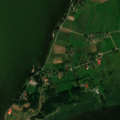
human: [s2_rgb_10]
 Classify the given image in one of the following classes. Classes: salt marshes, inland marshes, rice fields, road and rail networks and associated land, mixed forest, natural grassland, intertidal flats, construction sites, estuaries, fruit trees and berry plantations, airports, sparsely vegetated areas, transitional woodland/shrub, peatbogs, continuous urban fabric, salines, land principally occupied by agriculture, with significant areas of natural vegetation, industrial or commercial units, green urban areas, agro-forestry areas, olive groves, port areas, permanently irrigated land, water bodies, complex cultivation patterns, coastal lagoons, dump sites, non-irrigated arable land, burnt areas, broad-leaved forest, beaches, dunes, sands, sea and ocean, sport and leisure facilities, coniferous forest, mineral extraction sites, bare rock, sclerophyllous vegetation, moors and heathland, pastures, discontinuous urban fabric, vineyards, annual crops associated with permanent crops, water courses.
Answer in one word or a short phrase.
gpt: complex cultivation patterns, inland marshes, coastal lagoons